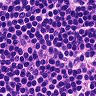
Metastatic tissue present: no